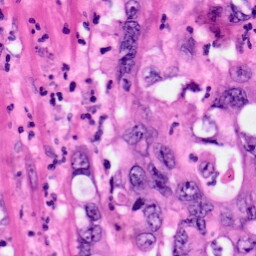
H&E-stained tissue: Pancreatic